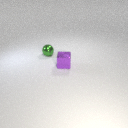
small green metal sphere to the left of small purple metal cube